Question: I am pretty new in C# and .NET MVC framework and I have the following problem.
I have a first view that show a containing some tabs. Into one of this tab I putted a that show the element of a collection of objects represented by the into my model object. On the right of every element of the list I have put a button/link to delete the related object that generate this row in the list.
This work fine and I obtain the following result (I post a screenshot):

This is the code of the previous tab (the one that show the Fix list):
'''
<!-- TAB-2: FIXES, SOLUTION e MITIGATING STRATEGY: -->
<div id="tab-2" class="ui-body-d ui-content">
<h3>Fixes</h3>
<a href="@Url.Action("SearchCPE", "Asset", new { id = Model.Id })" data-icon="plus" data-inline="true" data-mini="true" data-role="button" >Aggungi un Fix</a>
<!-- Tabella contenente la lista delle fix: -->
<ul data-role="listview" data-inset="true" data-theme="b" data-split-icon="delete">
@foreach (DataModel.Vulnerability.Fix item in Model.VulnerabilityFixes)
{
<li><a href="@Url.Action("Details", "Product", new { Title = item.Title })">
<h2>@item.Title</h2>
<table style="width: 100%">
<tr>
<th>Id</th>
<th>FixName</th>
<th>Vendor</th>
<th>Version</th>
</tr>
<tr>
<td>@MyHelper.decodeNull(item.Id)</td>
<td>@MyHelper.decodeNull(item.FixName)</td>
<td>@MyHelper.decodeNull(item.Vendor)</td>
<td>@MyHelper.decodeNull(item.Version)</td>
</tr>
</table>
</a>
<a href="@Url.Action("DeleteFix", "Editing", new { vulnId = Model.Id, currentFixId = item.Id, currentFixName = item.FixName })">Delete</a>
</li>
}
</ul>
</div>
<!-- /tab-2 -->
'''
Ok, now I have a method into the class that handle the request generated clicking od the button.
This one:
'''
public ActionResult DeleteFix(long vulnId, int currentFixId, string currentFixName)
{
DataModel.Vulnerability.Fix model = new DataModel.Vulnerability.Fix();
manager.openConnection();
try
{
model.Id = currentFixId;
model.FixName = currentFixName;
}
finally
{
manager.closeConnection();
}
return View(model);
}
'''
This method show another view, the file, that show a confirm window where is asked to the user to confirm the delete operation or if come back to the previous page, this is the code:
'''
@model DataModel.Vulnerability.Fix
@{
ViewBag.Title = "DeleteFix";
Layout = "~/Views/Shared/MasterPageMobile.cshtml";
}
<h1>Delete Fix</h1>
<h2>Fix: @Model.Title (id: @Model.Id)</h2>
<p>
Confermare la cancellazione del fix "@Model.FixName" ?
</p>
@using (Html.BeginForm())
{
@Html.AntiForgeryToken()
<input type="hidden" name="id" value ="@Model.Id" />
<div data-role="controlgrup" data-type="horizontal" data-mini="true">
<a href="@Url.Action("Index", "Editing", new { id = Model.Id })" data-inline="true" data-mini="true" data-role="button" >Torna alla lista</a>
<a href="@Url.Action("Details", "Groups", new { id = Model.Id })" data-mini="true" data-inline="true" data-role="button" >Annulla</a>
<input type="submit" value="Delete" data-mini="true" data-inline="true" />
</div>
}
'''
My problem is that I want that if the user click on the button it have to be taken to the initial view that show the list of Fix object but I can't do it
Someone can help me to understand what am I missing? What can I do to obtain this result?
Tnx
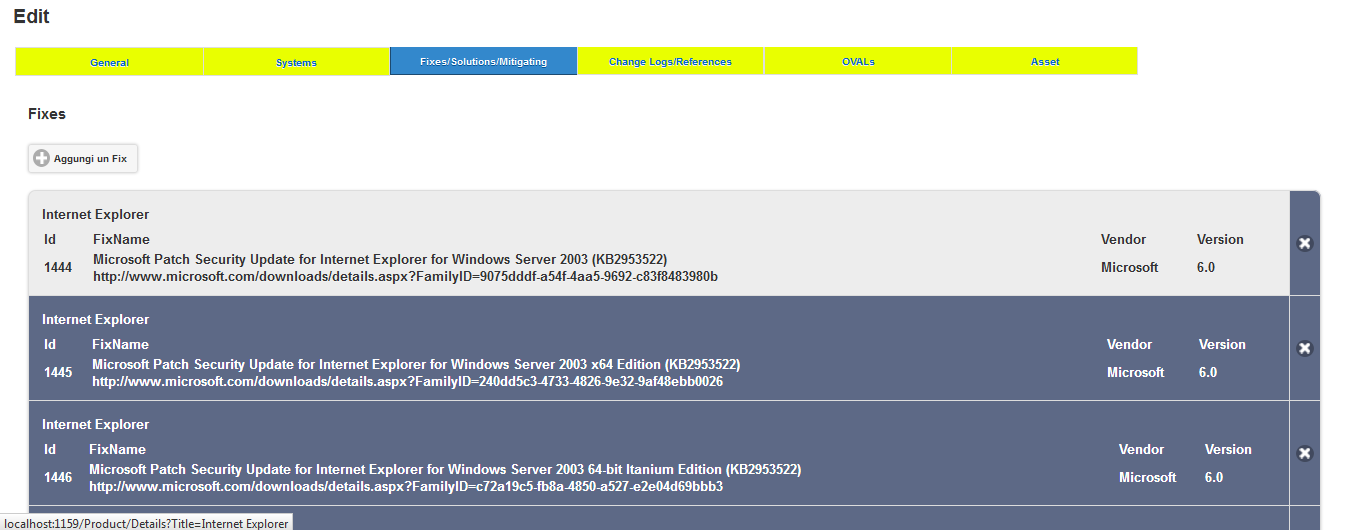
Answer: Basically I would add a new property in the viewmodels used in the secondary views to have a trace of the primary url :
'''
public string BackUrl { get; set; }
'''
Maybe if you want this feature for more that I secondary view, you can create a base view model that all secondary viewmodels inherit.
Then, when calling a secondary view, just initialize the BackUrl property :
'''
<a href="@Url.Action("DeleteFix", "Editing", new { vulnId = Model.Id, currentFixId = item.Id, currentFixName = item.FixName, BackUrl = @request.RawUrl })">Delete</a>
'''
In the end, in the DeleteFix action, redirect to the BackUrl instead of redering the view (if the viewstate is valid :
'''
public ActionResult DeleteFix(long vulnId, int currentFixId, string currentFixName)
{
if (ModelState.IsValid)
{
DataModel.Vulnerability.Fix model = new DataModel.Vulnerability.Fix();
manager.openConnection();
try
{
model.Id = currentFixId;
model.FixName = currentFixName;
}
finally
{
manager.closeConnection();
}
return Redirect(viewModel.BackUrl);
}
// Invalid viewstate, re-render the view
return View(model);
}
'''